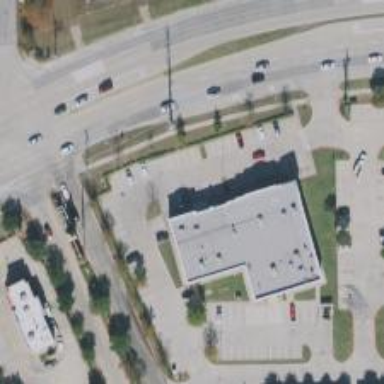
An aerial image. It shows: Healthcare clinic is depicted in the image.